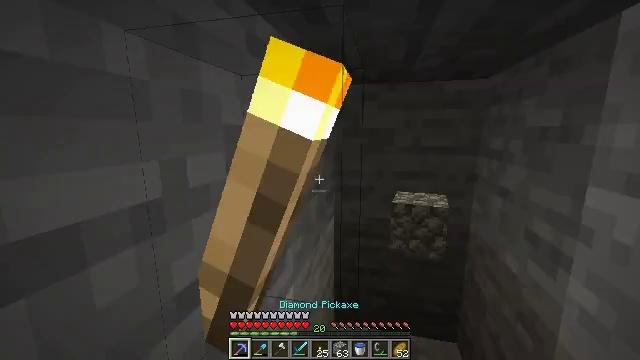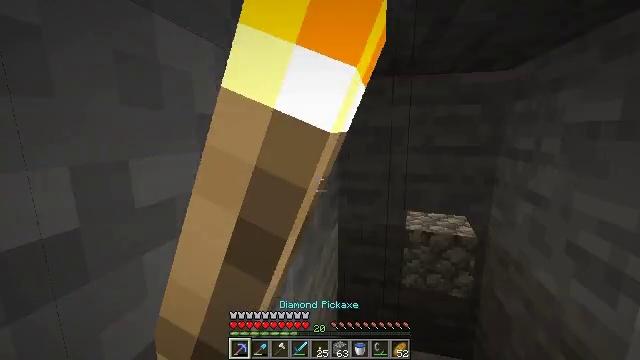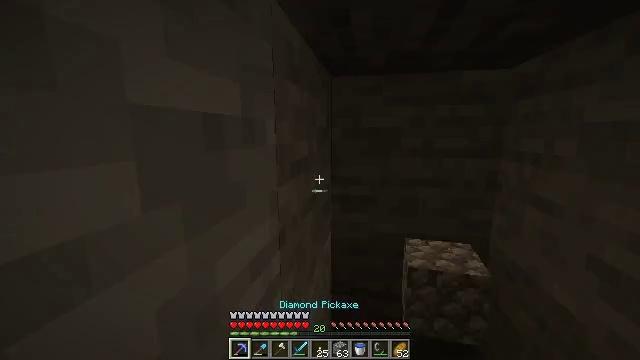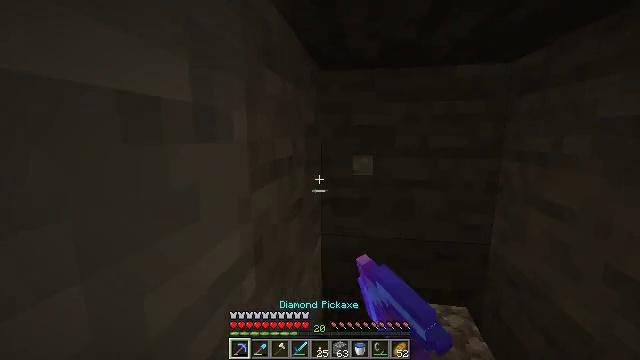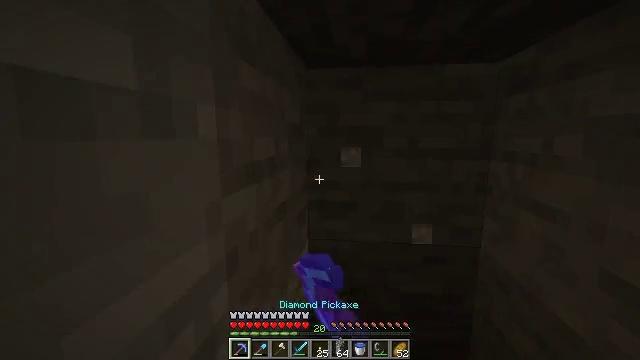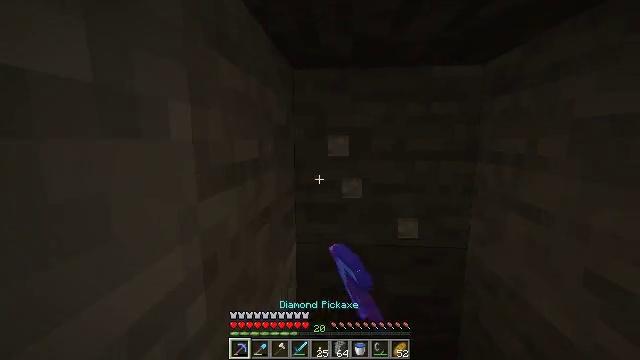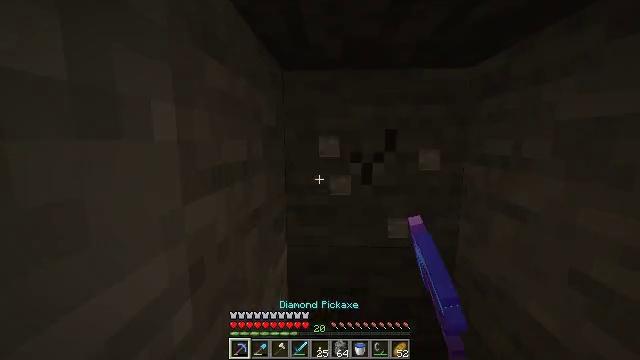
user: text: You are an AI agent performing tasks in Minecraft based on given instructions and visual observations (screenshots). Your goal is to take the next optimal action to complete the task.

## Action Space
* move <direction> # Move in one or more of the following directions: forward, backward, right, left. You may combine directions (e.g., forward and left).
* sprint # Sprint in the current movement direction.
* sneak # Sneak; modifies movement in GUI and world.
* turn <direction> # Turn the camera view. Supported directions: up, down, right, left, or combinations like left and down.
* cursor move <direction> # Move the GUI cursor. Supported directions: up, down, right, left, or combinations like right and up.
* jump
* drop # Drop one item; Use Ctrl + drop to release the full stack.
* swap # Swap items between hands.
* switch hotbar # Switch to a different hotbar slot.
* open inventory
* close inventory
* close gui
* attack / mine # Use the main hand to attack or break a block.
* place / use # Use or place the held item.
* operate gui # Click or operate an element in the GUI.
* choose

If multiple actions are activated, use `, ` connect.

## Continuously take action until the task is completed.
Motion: motion action
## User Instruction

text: Mine the wall torch to remove it.
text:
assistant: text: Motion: move forward, switch to hotbar 1
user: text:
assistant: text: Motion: turn right, attack / mine, switch to hotbar 1
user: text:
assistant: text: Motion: turn right, attack / mine
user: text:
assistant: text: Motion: turn right, attack / mine
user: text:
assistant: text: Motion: turn right, attack / mine
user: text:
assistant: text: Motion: turn right, attack / mine
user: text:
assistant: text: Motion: attack / mine